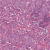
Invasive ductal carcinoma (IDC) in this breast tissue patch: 1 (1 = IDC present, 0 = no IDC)